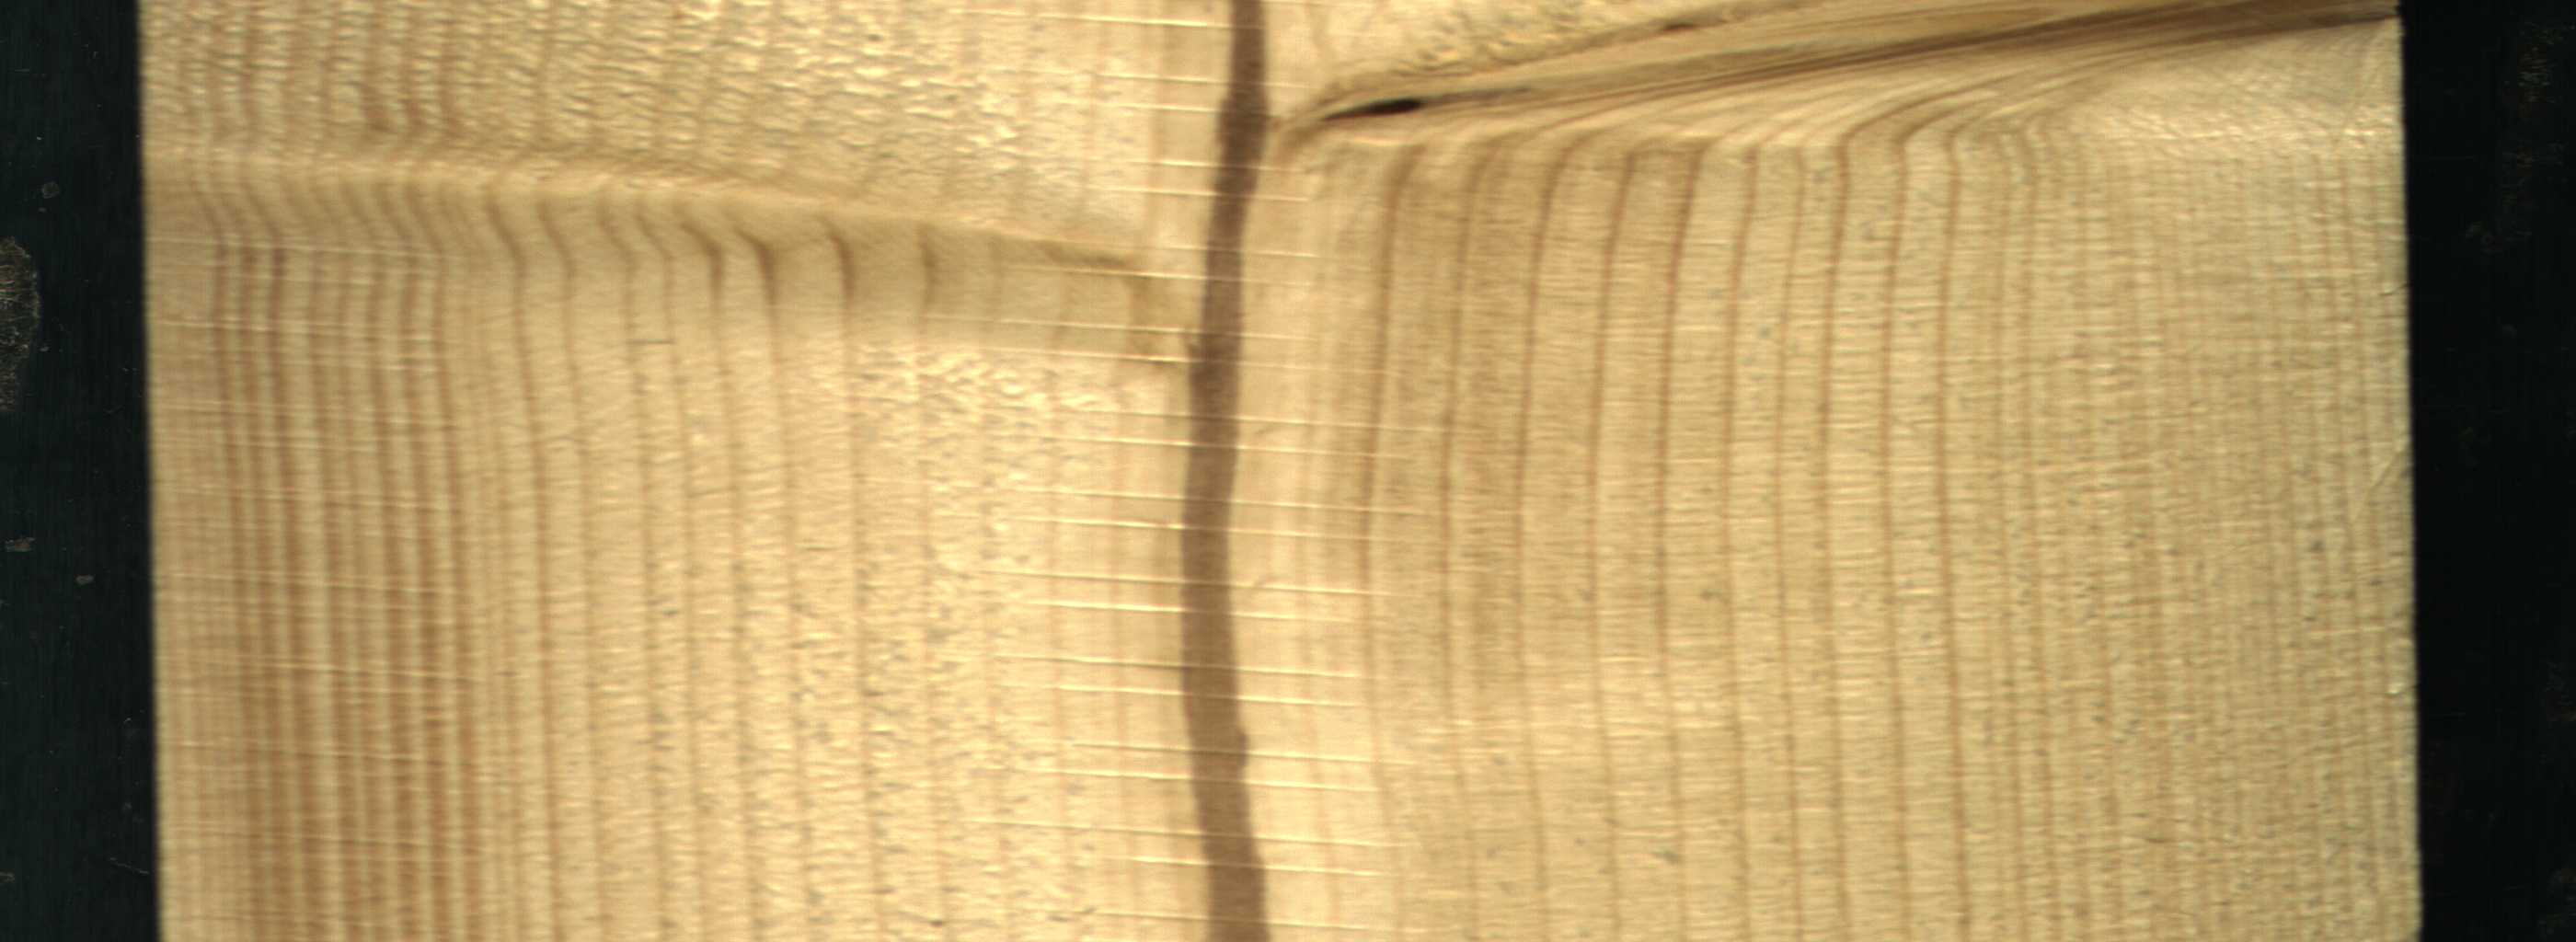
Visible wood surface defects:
Marrow
Dead_Knot
Live_Knot